Question: I have a Java program that has a 'BorderLayout' and so far is working fine.
I want to add a 'JTextArea' below that to display out put after I hit the run button.
Can some one show me an example of the BEST way to accomplish what I want to do?
Should I define a 'GridLayout' of 2X1 with my 'BorderLayout' up top and then my 'JTextArea' underneath that?
I am open to suggestions...
here is an image of what I have so far:

below this -- I want to have a text area that will capture the out put once I click the run button.
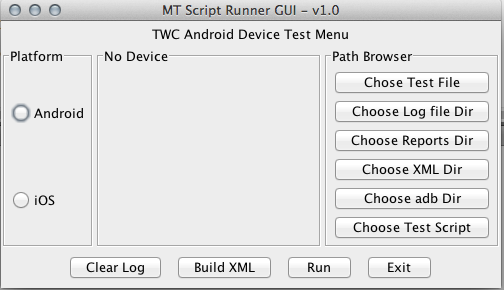
Answer: As I stated in my comment...what about something like this:
'''
import java.awt.Color;
import java.awt.Dimension;
import javax.swing.JFrame;
import javax.swing.JPanel;
import javax.swing.JScrollPane;
import javax.swing.JSplitPane;
import javax.swing.JTextArea;
import javax.swing.SwingUtilities;
import javax.swing.UIManager;
import javax.swing.UnsupportedLookAndFeelException;
public class Ironmantis extends JFrame{
JTextArea textArea = new JTextArea();
JPanel upperPanel = new JPanel();
JSplitPane splitPane = new JSplitPane(JSplitPane.VERTICAL_SPLIT,upperPanel,new JScrollPane(textArea));
public Ironmantis(){
textArea.setEditable(false);
textArea.append("Operating system: "+System.getProperty("os.name")+"
");
textArea.append("Operating System version: " +System.getProperty("os.version")+"
");
textArea.append("Operating system architecture: "+ System.getProperty("os.arch")+"
");
textArea.append("Java version: "+ System.getProperty("java.version")+"
");
textArea.append("Java vendor: "+ System.getProperty("java.vendor")+"
");
textArea.append("Java vendor URL: "+ System.getProperty("java.vendor.url")+"
");
upperPanel.setPreferredSize(new Dimension(800,400));
upperPanel.setBackground(Color.CYAN);
splitPane.setPreferredSize(new Dimension(800,600));
add(splitPane);
}
public static void main(String[] args) {
try {
UIManager.setLookAndFeel(UIManager.getSystemLookAndFeelClassName());
} catch (ClassNotFoundException e) {
e.printStackTrace();
} catch (InstantiationException e) {
e.printStackTrace();
} catch (IllegalAccessException e) {
e.printStackTrace();
} catch (UnsupportedLookAndFeelException e) {
e.printStackTrace();
}
SwingUtilities.invokeLater(new Runnable(){
public void run(){
Ironmantis i = new Ironmantis();
i.setDefaultCloseOperation(JFrame.DISPOSE_ON_CLOSE);
i.pack();
i.setVisible(true);
}
});
}
}
'''

By adding your 'JPanel' and 'JTextArea' on 'JSplitPane', your 'JTextArea' will be in role of some kind of console, which is, if I understood correctly, goal of your question.